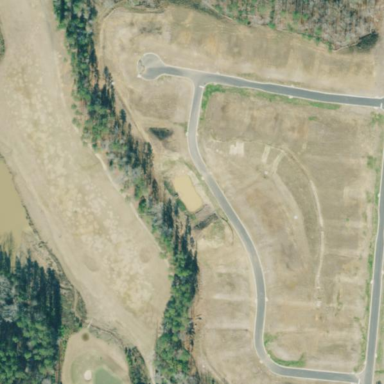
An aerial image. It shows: Grassy area designated as golf fairway.